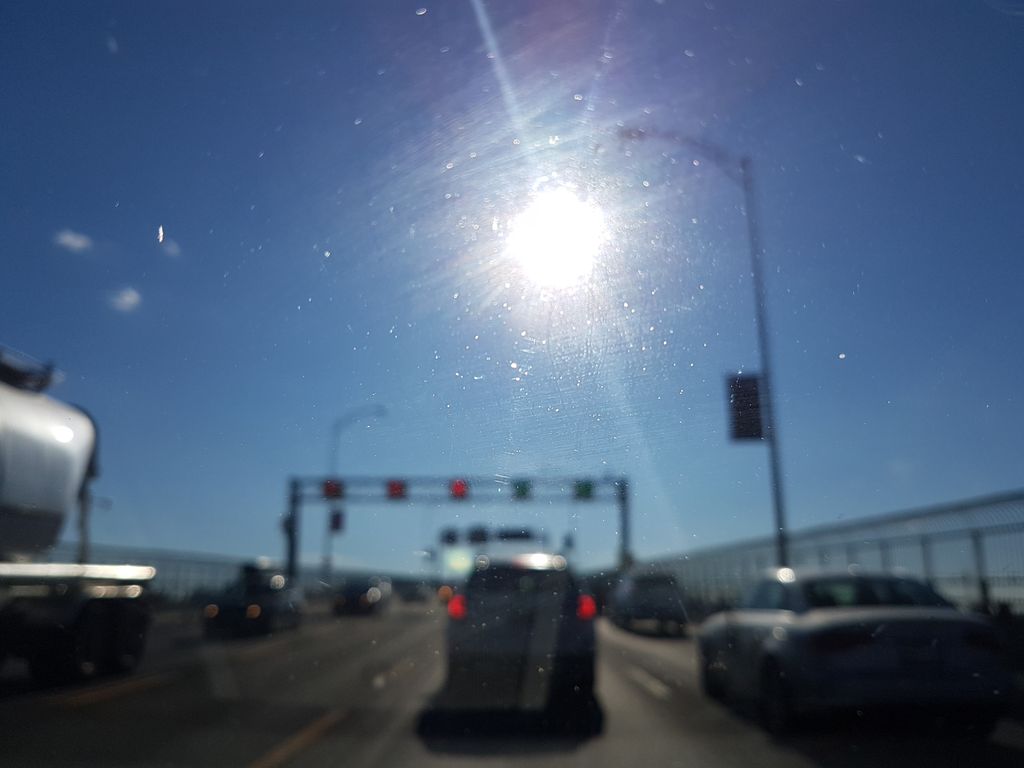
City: montreal